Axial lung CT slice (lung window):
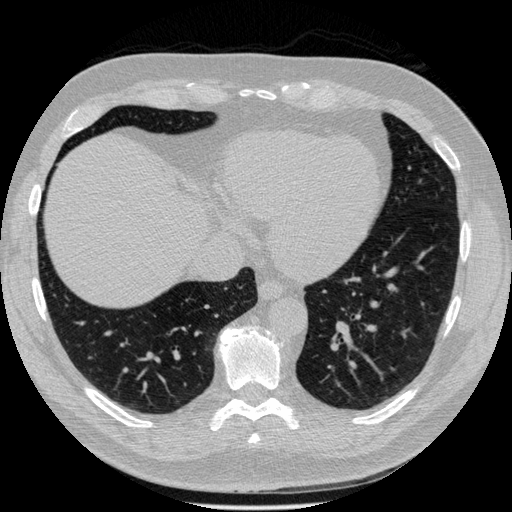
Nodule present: no